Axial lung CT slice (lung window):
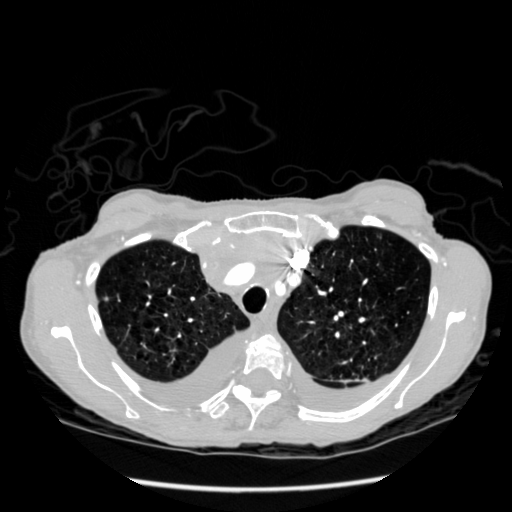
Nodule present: no